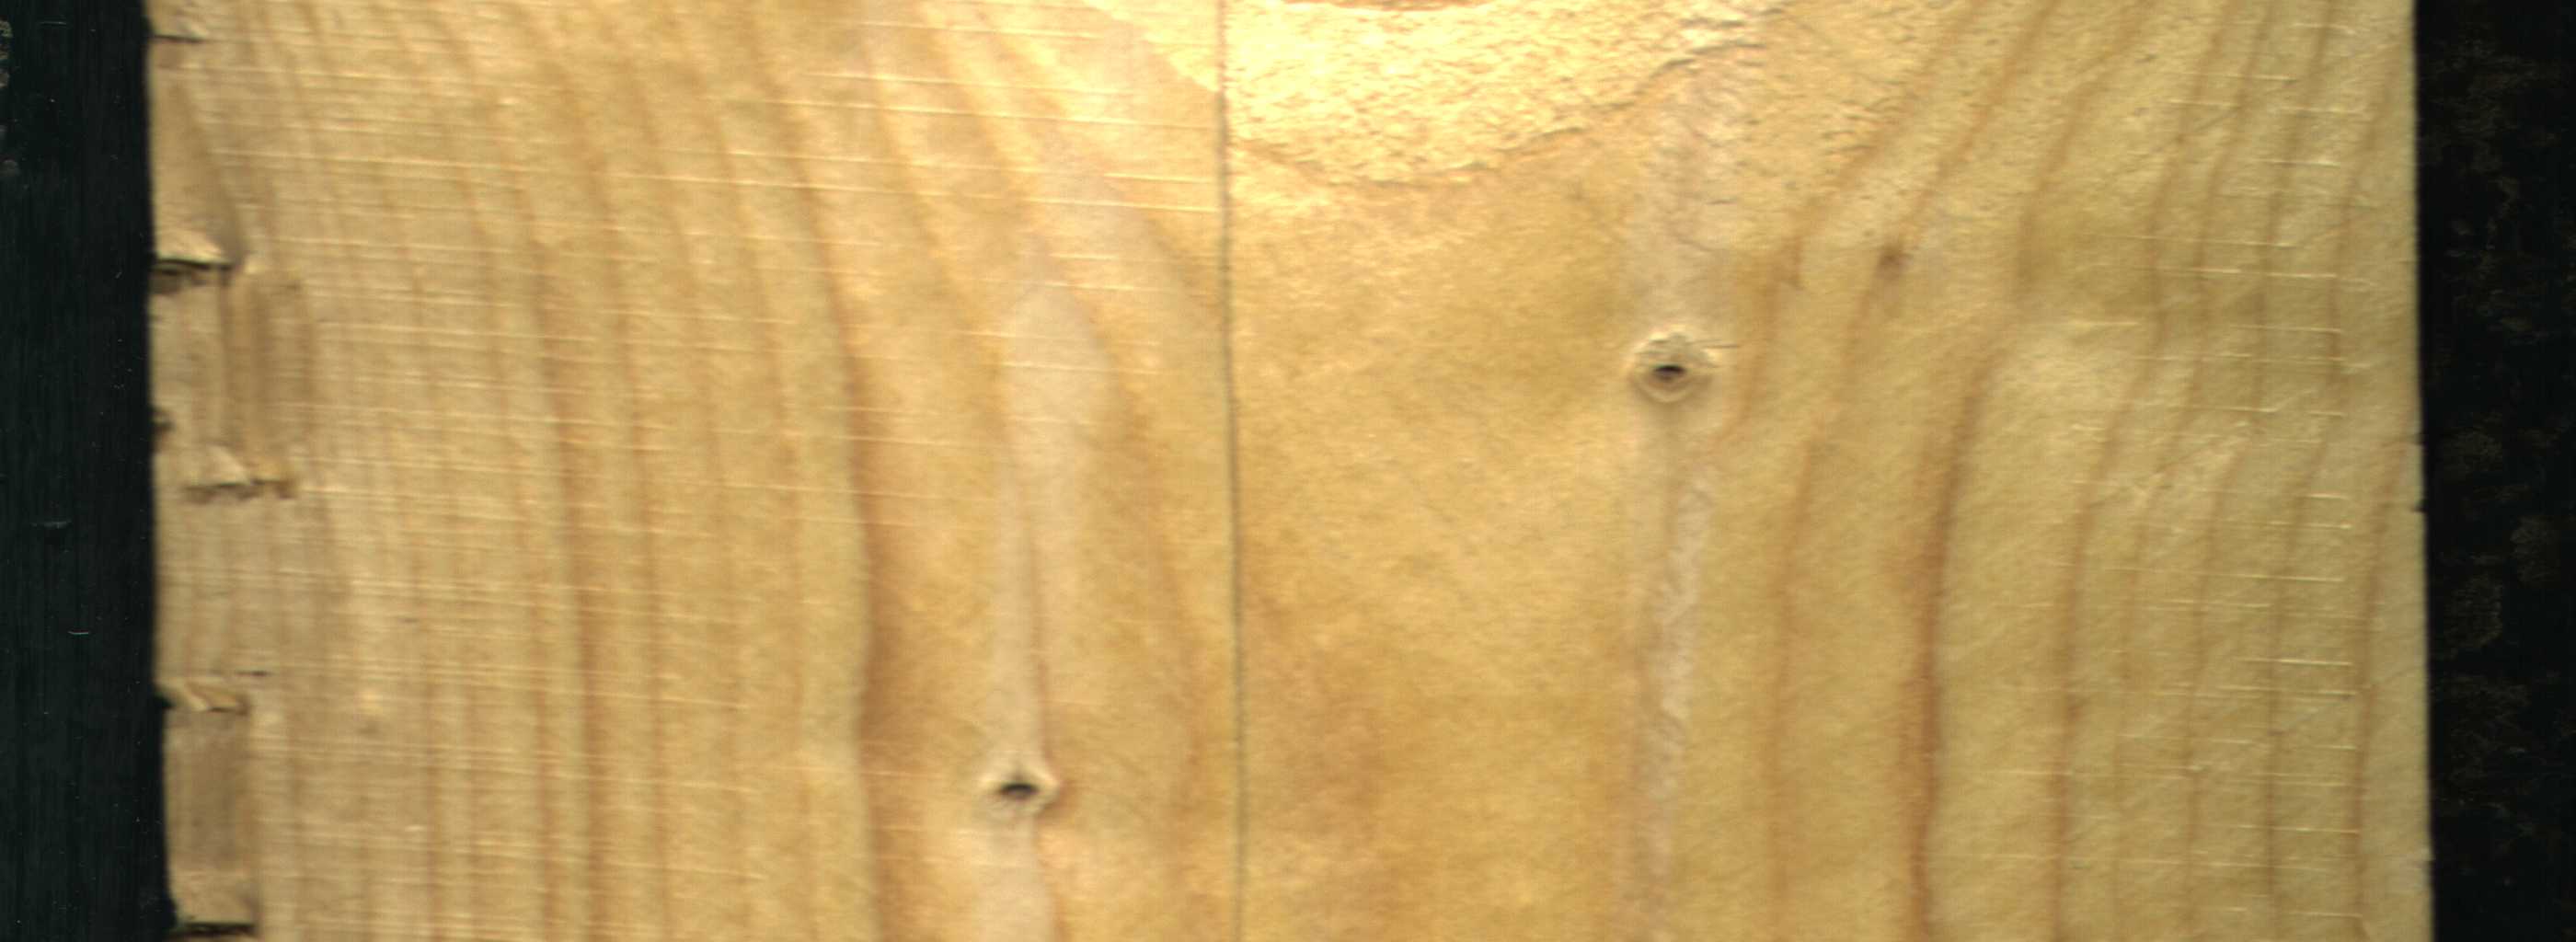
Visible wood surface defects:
Dead_Knot
Live_Knot
Live_Knot